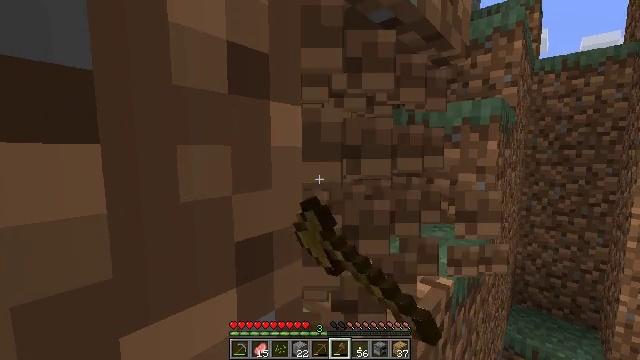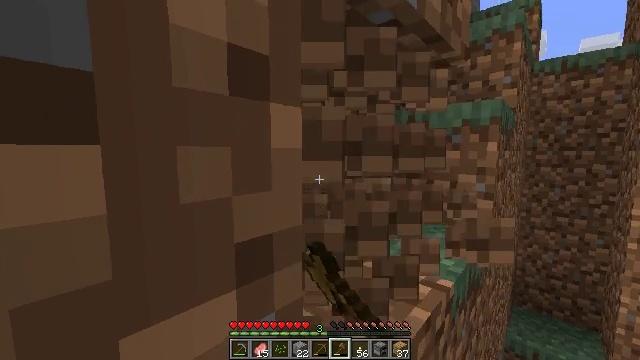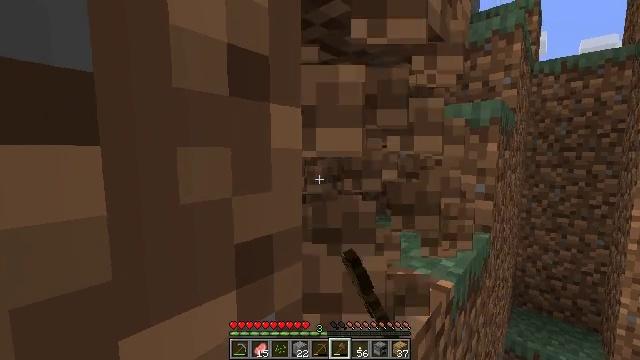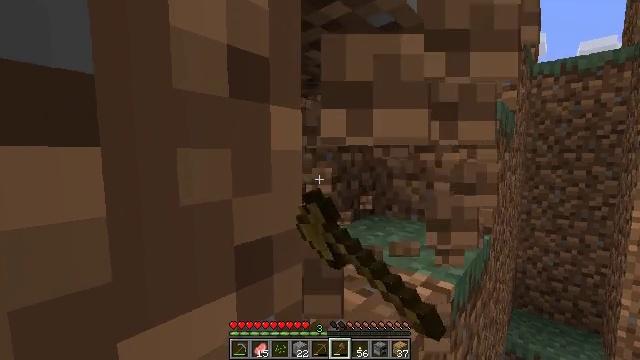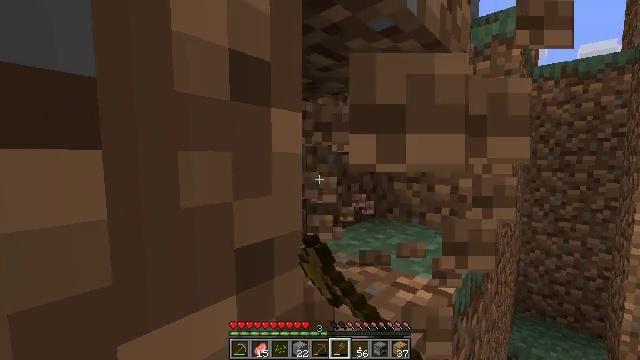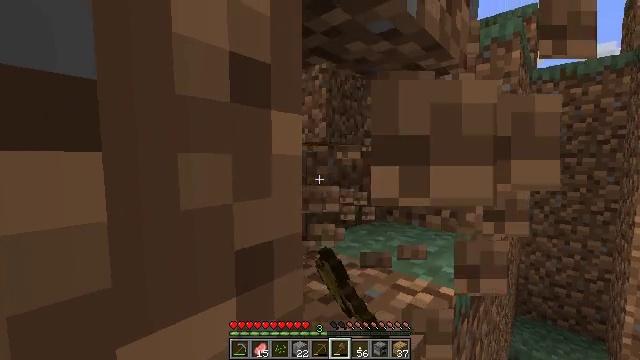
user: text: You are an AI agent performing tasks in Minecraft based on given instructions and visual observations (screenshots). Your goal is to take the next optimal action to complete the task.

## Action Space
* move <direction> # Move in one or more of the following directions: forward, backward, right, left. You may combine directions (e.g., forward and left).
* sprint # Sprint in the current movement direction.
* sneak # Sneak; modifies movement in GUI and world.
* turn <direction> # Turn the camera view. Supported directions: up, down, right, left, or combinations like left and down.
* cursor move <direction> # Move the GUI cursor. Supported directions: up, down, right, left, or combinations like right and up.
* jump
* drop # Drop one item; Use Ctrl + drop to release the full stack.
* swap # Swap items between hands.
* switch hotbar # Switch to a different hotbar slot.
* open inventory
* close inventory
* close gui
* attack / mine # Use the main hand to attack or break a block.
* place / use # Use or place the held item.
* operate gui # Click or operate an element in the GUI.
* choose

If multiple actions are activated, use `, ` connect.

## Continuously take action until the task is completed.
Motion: motion action
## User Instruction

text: Break the dirt block.
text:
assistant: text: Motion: attack / mine
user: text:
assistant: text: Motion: attack / mine
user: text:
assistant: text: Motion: attack / mine
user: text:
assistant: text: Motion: attack / mine
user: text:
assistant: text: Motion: attack / mine
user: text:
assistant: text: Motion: attack / mine